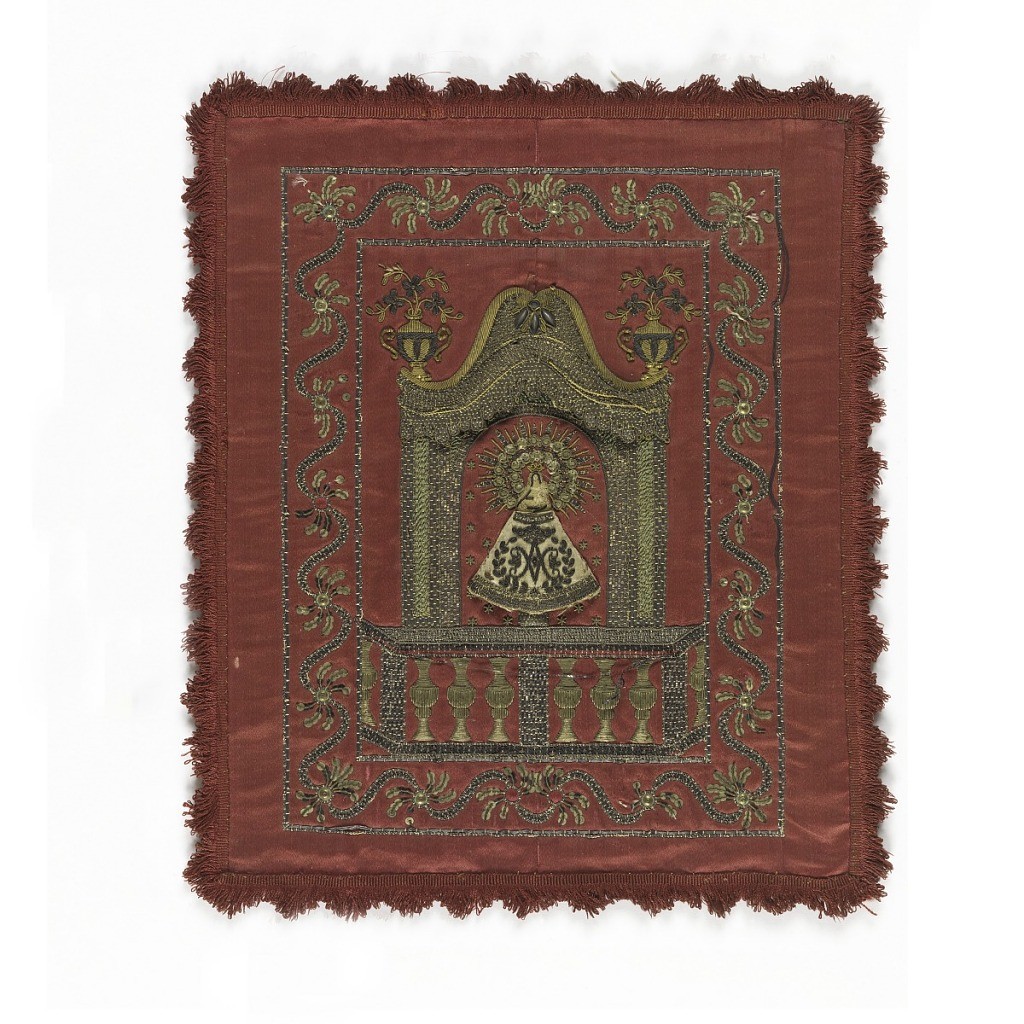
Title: Hanging
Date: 17th century
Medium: silk, metal Technique: embroidered, sequins and couched metal threads on satin weave
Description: Flat hanging; red satin, embroidered in gold and silk with ornamentation by brilliants and sequins. Design: small figure of the Virgin in white, sacred initial on skirt and crown; Virgin's body in white silk stitches; Infant in arms. Rayed background to head. Architectural framework in various couched metals, canopy in relief. Border in couched metal and sequins.